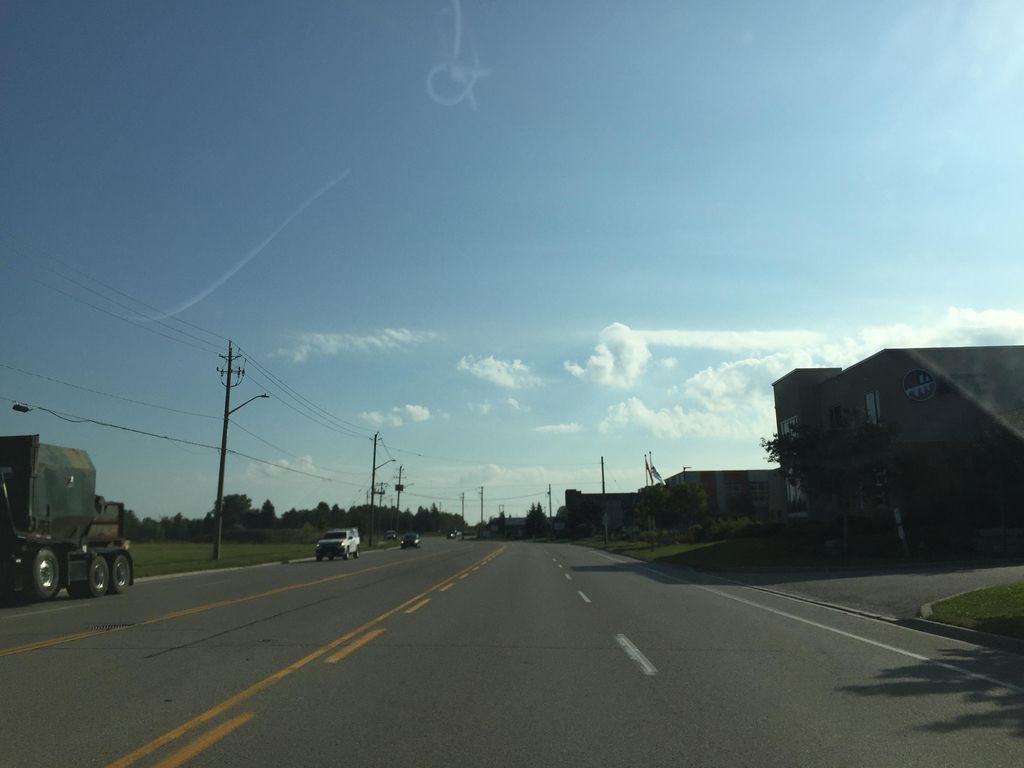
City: kitchener-waterloo